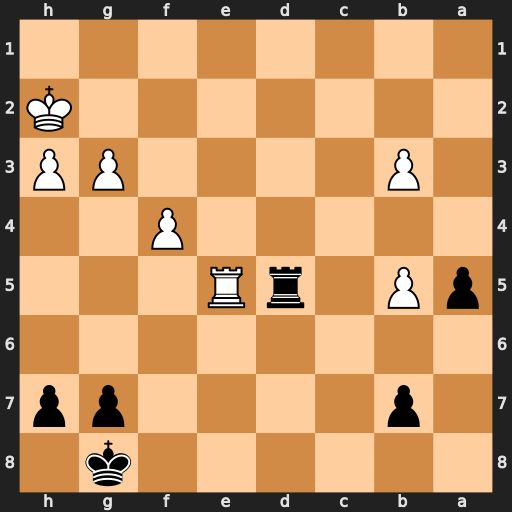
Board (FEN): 6k1/1p4pp/8/pP1rR3/5P2/1P4PP/7K/8
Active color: b
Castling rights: -
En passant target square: -
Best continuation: Rxe5 fxe5 Kf7